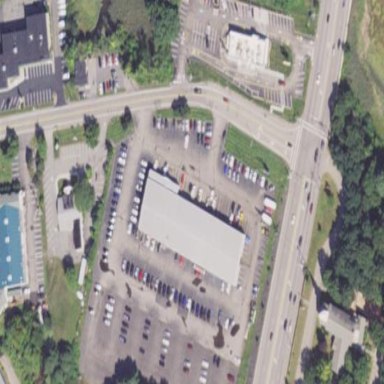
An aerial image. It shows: Commercial building housing car shop.